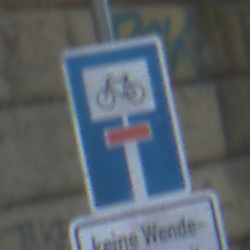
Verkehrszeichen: SackgasseRadverkehrDurchlaessig
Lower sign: HinweisGeaenderteVorfahrtVerkehrsfuehrungVerkehrsregelung3
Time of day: Midday
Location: Outdoor (Urban)
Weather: Clear
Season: NotSpecified
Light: Natural